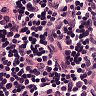
Metastatic tissue present: no